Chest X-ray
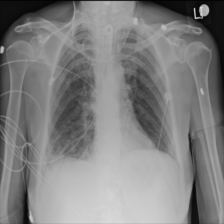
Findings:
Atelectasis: positive
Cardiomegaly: negative
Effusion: negative
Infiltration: negative
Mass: negative
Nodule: negative
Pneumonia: negative
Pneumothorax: negative
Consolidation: negative
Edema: negative
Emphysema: negative
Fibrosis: negative
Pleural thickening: negative
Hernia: negative